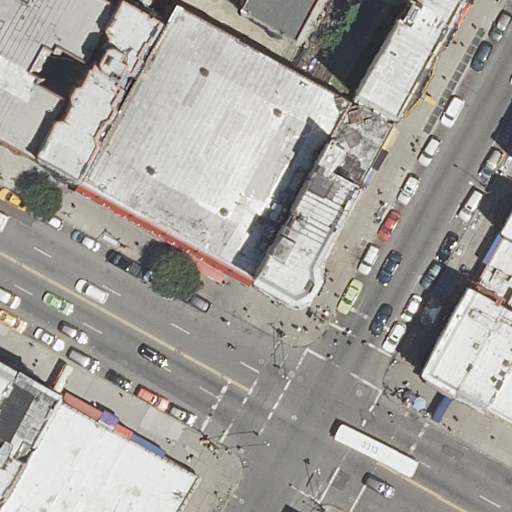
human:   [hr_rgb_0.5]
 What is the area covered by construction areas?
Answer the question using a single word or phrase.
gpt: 0m2

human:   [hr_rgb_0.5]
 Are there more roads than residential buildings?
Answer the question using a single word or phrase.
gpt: no

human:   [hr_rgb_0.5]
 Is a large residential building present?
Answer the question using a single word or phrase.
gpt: yes

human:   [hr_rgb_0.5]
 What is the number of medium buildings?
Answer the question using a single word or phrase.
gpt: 7

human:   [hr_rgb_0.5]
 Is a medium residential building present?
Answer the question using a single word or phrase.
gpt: yes

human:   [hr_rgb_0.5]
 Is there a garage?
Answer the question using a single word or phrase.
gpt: no

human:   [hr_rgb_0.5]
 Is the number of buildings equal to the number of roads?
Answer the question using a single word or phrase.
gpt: no

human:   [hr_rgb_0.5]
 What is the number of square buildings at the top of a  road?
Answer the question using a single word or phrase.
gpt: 0

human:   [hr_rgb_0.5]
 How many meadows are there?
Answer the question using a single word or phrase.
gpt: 0

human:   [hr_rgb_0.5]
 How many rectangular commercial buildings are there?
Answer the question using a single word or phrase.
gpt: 0

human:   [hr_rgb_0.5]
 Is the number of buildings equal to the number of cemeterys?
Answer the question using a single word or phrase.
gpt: no

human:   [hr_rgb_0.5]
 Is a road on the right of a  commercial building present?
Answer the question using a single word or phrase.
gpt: no

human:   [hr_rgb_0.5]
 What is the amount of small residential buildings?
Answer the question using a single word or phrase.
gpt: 5

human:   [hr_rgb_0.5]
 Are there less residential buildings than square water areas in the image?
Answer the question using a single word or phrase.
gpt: no

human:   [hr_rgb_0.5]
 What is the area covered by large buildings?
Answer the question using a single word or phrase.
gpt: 2160m2

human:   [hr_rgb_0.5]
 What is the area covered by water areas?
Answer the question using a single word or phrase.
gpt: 0m2

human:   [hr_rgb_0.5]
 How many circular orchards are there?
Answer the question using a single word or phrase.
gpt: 0

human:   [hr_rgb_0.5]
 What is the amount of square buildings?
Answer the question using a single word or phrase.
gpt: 0

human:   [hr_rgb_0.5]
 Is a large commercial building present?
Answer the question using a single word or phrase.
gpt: no

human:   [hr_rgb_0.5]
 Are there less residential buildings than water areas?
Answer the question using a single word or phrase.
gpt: no

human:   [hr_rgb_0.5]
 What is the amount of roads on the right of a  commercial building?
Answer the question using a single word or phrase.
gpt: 0

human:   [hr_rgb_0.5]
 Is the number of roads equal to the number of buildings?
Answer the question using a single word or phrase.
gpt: no

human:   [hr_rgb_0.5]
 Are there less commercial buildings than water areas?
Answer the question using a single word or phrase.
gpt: no

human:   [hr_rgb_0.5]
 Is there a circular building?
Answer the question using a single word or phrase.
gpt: no

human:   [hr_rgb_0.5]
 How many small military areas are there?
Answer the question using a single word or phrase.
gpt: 0

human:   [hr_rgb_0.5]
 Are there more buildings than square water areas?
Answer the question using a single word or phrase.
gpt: yes

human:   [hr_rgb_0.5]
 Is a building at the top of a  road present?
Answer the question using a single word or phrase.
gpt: yes

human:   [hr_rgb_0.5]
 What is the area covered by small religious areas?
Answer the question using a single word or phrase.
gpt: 0m2

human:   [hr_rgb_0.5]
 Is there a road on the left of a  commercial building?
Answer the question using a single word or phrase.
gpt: no

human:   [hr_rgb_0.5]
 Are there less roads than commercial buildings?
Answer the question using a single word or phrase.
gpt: no

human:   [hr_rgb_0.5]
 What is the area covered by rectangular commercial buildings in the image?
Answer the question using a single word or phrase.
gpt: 0m2

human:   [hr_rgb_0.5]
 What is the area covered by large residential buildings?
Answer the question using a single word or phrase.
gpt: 2160m2

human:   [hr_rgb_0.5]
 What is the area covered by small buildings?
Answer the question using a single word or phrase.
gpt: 122m2

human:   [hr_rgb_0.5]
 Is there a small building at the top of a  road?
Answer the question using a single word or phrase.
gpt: yes

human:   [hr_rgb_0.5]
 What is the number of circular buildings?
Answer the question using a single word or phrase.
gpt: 0

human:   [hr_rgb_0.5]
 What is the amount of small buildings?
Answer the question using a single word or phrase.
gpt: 5